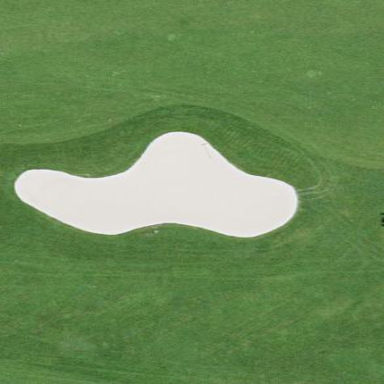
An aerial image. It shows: Golf bunker filled with natural sand.